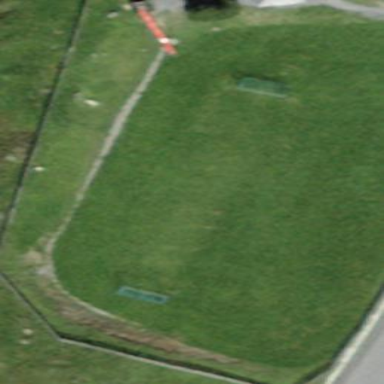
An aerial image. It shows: Soccer pitch designated for leisure and sports activities.